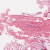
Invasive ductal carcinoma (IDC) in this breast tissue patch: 0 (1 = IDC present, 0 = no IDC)